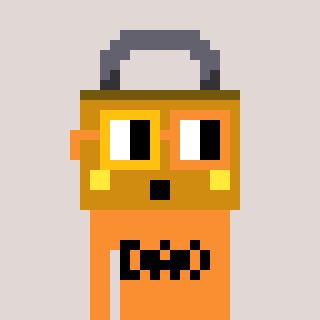
a pixel art character with square yellow and orange glasses, a lock-shaped head and a orange-colored body on a warm background